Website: ulta-beauty
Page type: billing-address
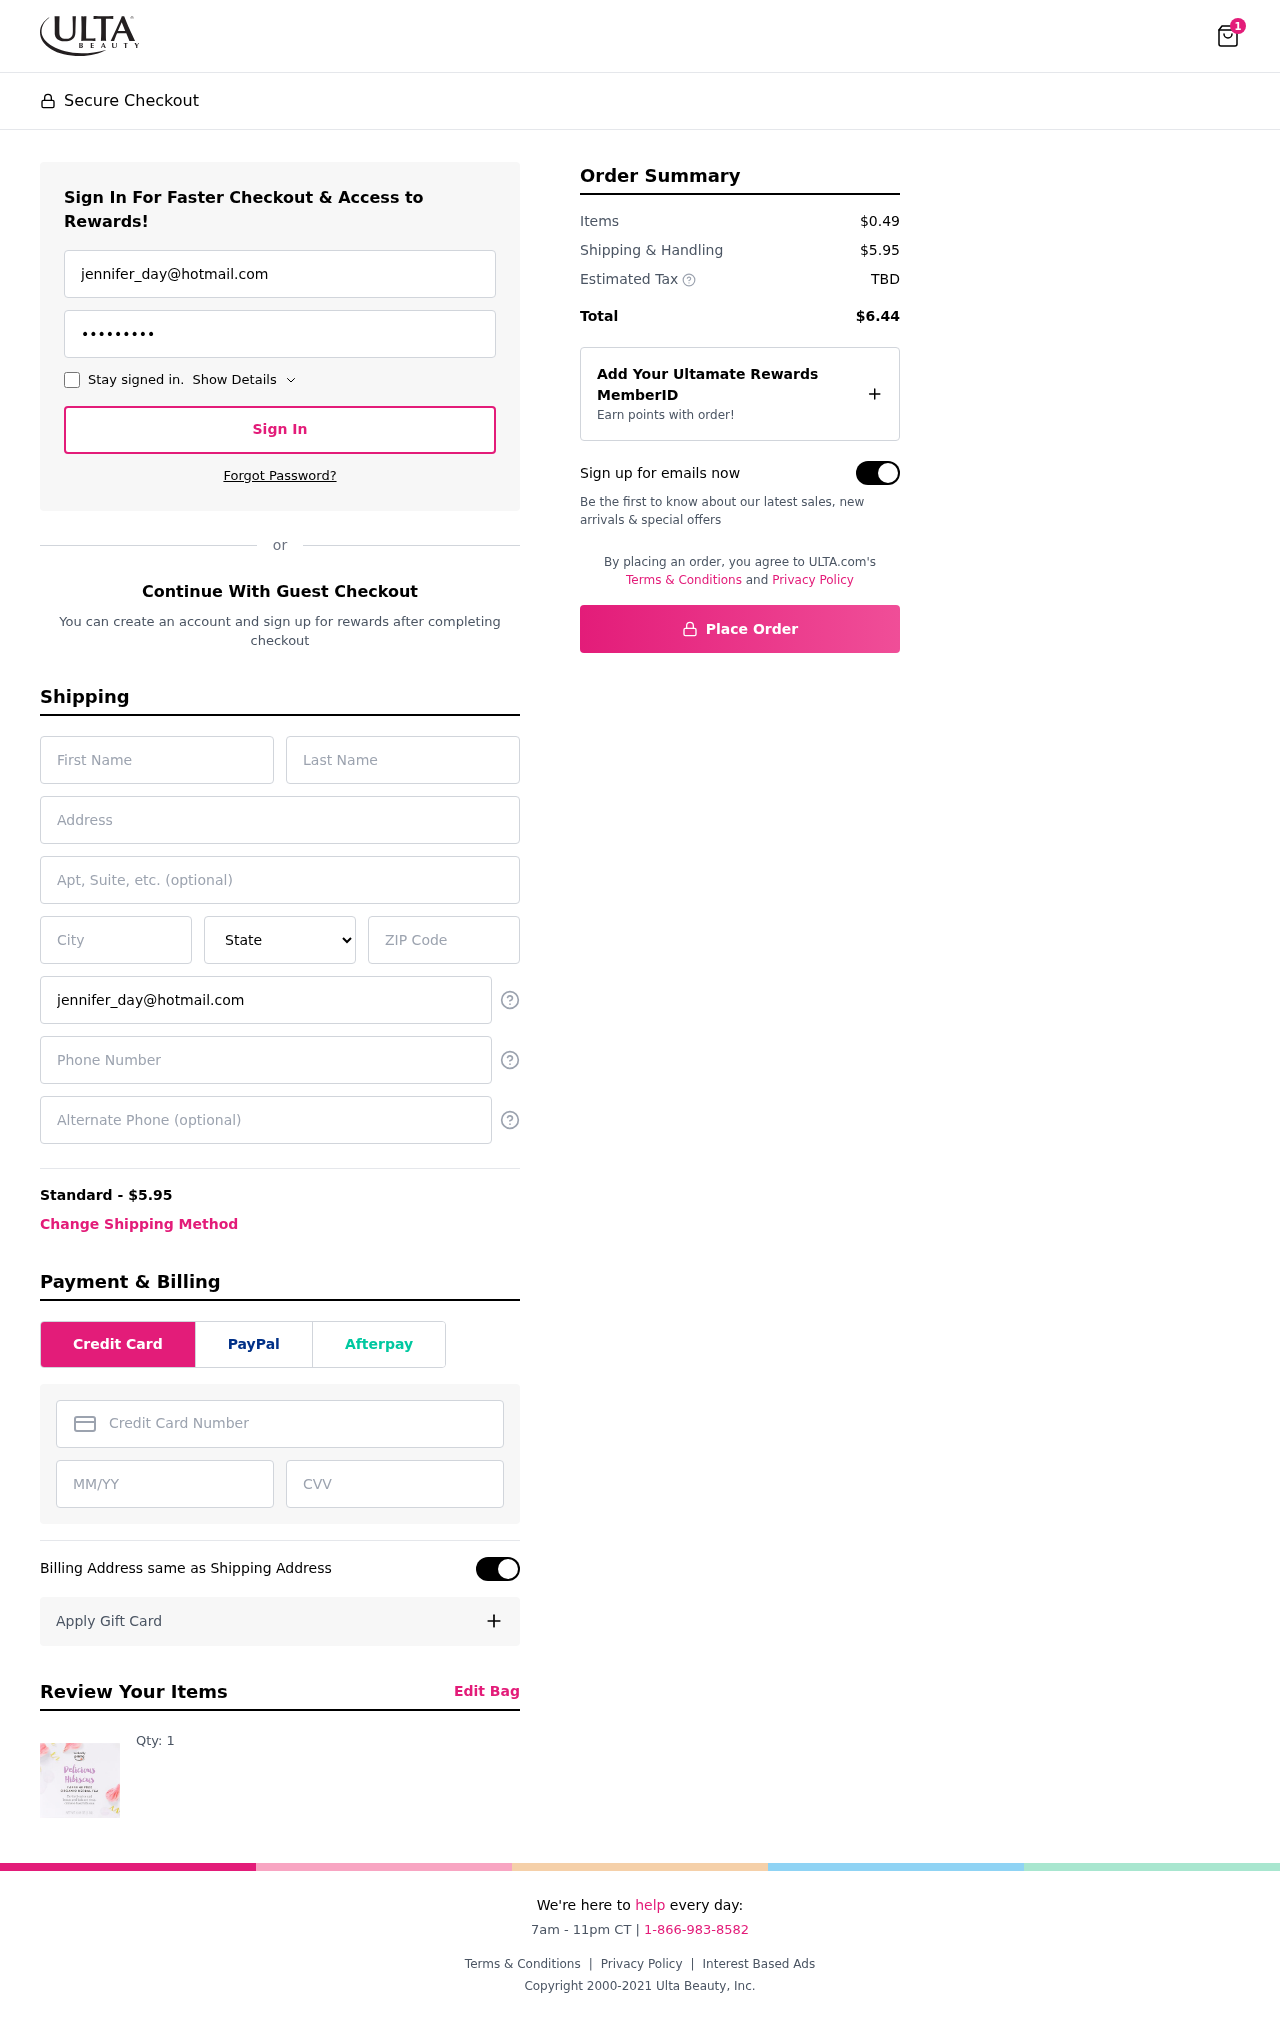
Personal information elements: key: PII_STATE
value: Oklahoma
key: PII_EMAIL
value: jennifer_day@hotmail.com
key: PII_FIRSTNAME
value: Jennifer
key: PII_LASTNAME
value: Day
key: PII_STREET
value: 47217 Daniel Mountains
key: PII_STREET2
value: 6505 Bryan Harbors Apt. 186
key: PII_CITY
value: Hudsonberg
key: PII_POSTCODE
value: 14767
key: PII_PHONE
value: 3787756216
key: PII_CARD_NUMBER
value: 6011 8271 9181 6271
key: PII_CARD_EXPIRY
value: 08/27
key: PII_CARD_CVV
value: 417
Product elements: key: PRODUCT1_QUANTITY
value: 1
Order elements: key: ORDER_NUM_ITEMS
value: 1
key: ORDER_SHIPPING_COST
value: $5.95
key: ORDER_SUBTOTAL
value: $0.49
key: ORDER_TOTAL
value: $6.44